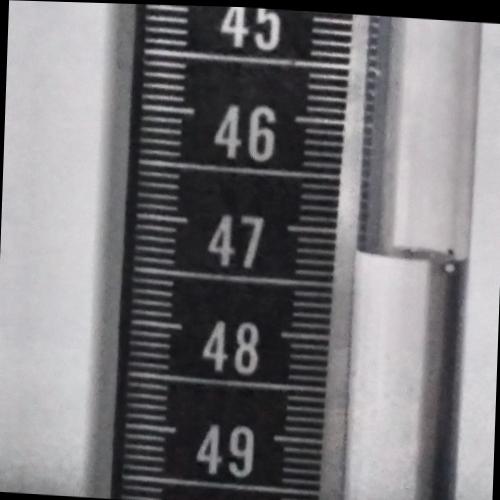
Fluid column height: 47.2 cm